Question: I've looked through all of the documentation and can't find a way to hide the keys for a bar graph.
Basically, I'd like to remove the 'total' and color at the bottom. Has anyone found a way to do this?

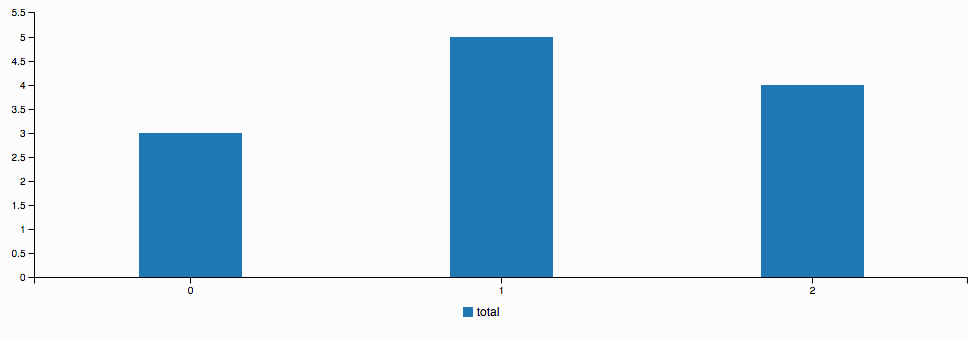
Answer: Figured it out.
legend: {
hide: true
}